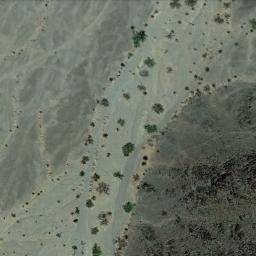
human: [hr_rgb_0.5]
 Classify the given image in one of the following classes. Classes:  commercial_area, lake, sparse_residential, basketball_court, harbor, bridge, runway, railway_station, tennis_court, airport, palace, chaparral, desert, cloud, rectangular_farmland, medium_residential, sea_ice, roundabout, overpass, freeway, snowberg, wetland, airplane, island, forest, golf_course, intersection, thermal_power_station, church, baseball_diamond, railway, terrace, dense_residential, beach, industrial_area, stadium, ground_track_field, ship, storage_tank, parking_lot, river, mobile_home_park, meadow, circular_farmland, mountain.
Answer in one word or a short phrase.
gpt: chaparral